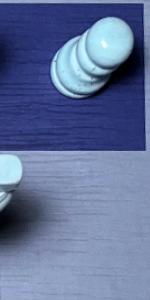
Label: Empty